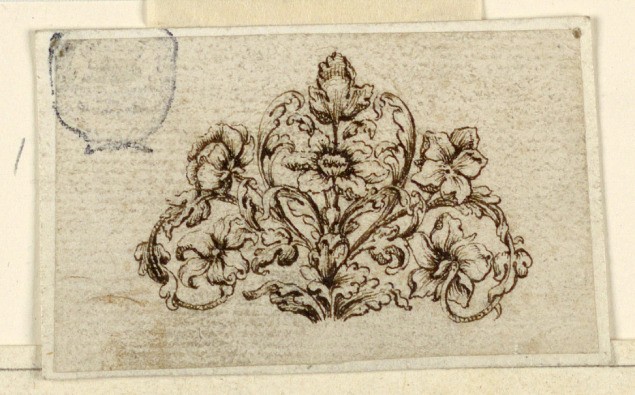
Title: Project for an Engraved Ornament
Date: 1650–1675
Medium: Black chalk, pen and bistre on paper
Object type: Drawing
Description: A plant with a calyx. The central motif consists of a heart form with leaves outside and a blossom in the center. On either side is a branch curved downwards with a blossom at its end, and a blossom in the angle formed with the heart form.